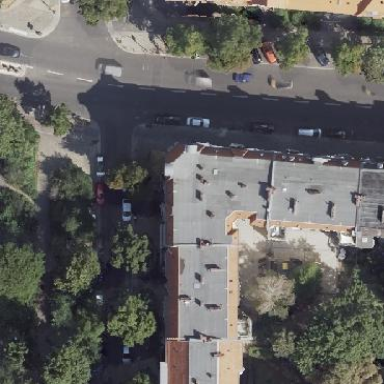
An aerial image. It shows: Apartment building with double saltbox roof shape.